Question: I'm fairly new to 'Django' (1.6) and 'South', when googling <URL>.

I'm only familiar with the 'schemamigration' task.
So what's the difference between 'schemamigrate' and 'schemamigration' in Django?
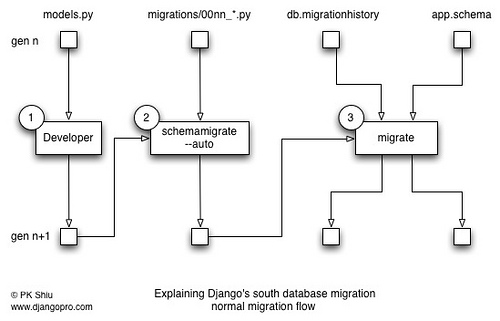
Answer: 'South' <URL> instead.
---
<URL> command analyzes the models you have defined in 'models.py' and the tables in the database, understands the difference and generates migration files.
<URL> applies these generated migrations to the database.
These command are usually used one by one:
- - 'schemamigration'- 'migrate'
FYI, <URL> has a relevant example.